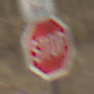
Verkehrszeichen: Stop
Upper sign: RichtungsangabeDurchPfeile9
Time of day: MorningAfternoon
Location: Outdoor (Nature)
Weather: PartlyCloudy
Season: Winter
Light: Natural